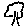
Label: tree